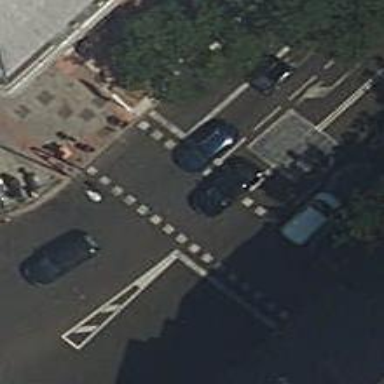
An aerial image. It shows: Road with traffic signals at crossing.